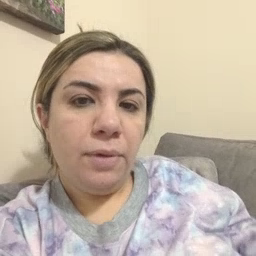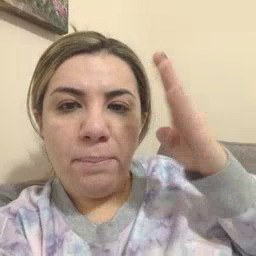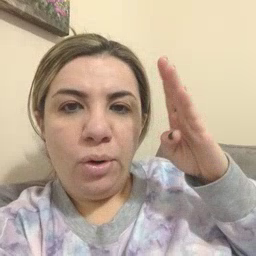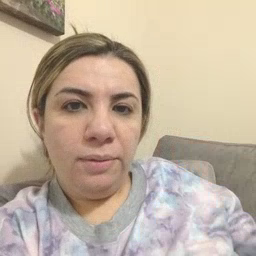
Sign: blue